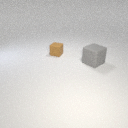
large gray rubber cube in front of small brown rubber cube